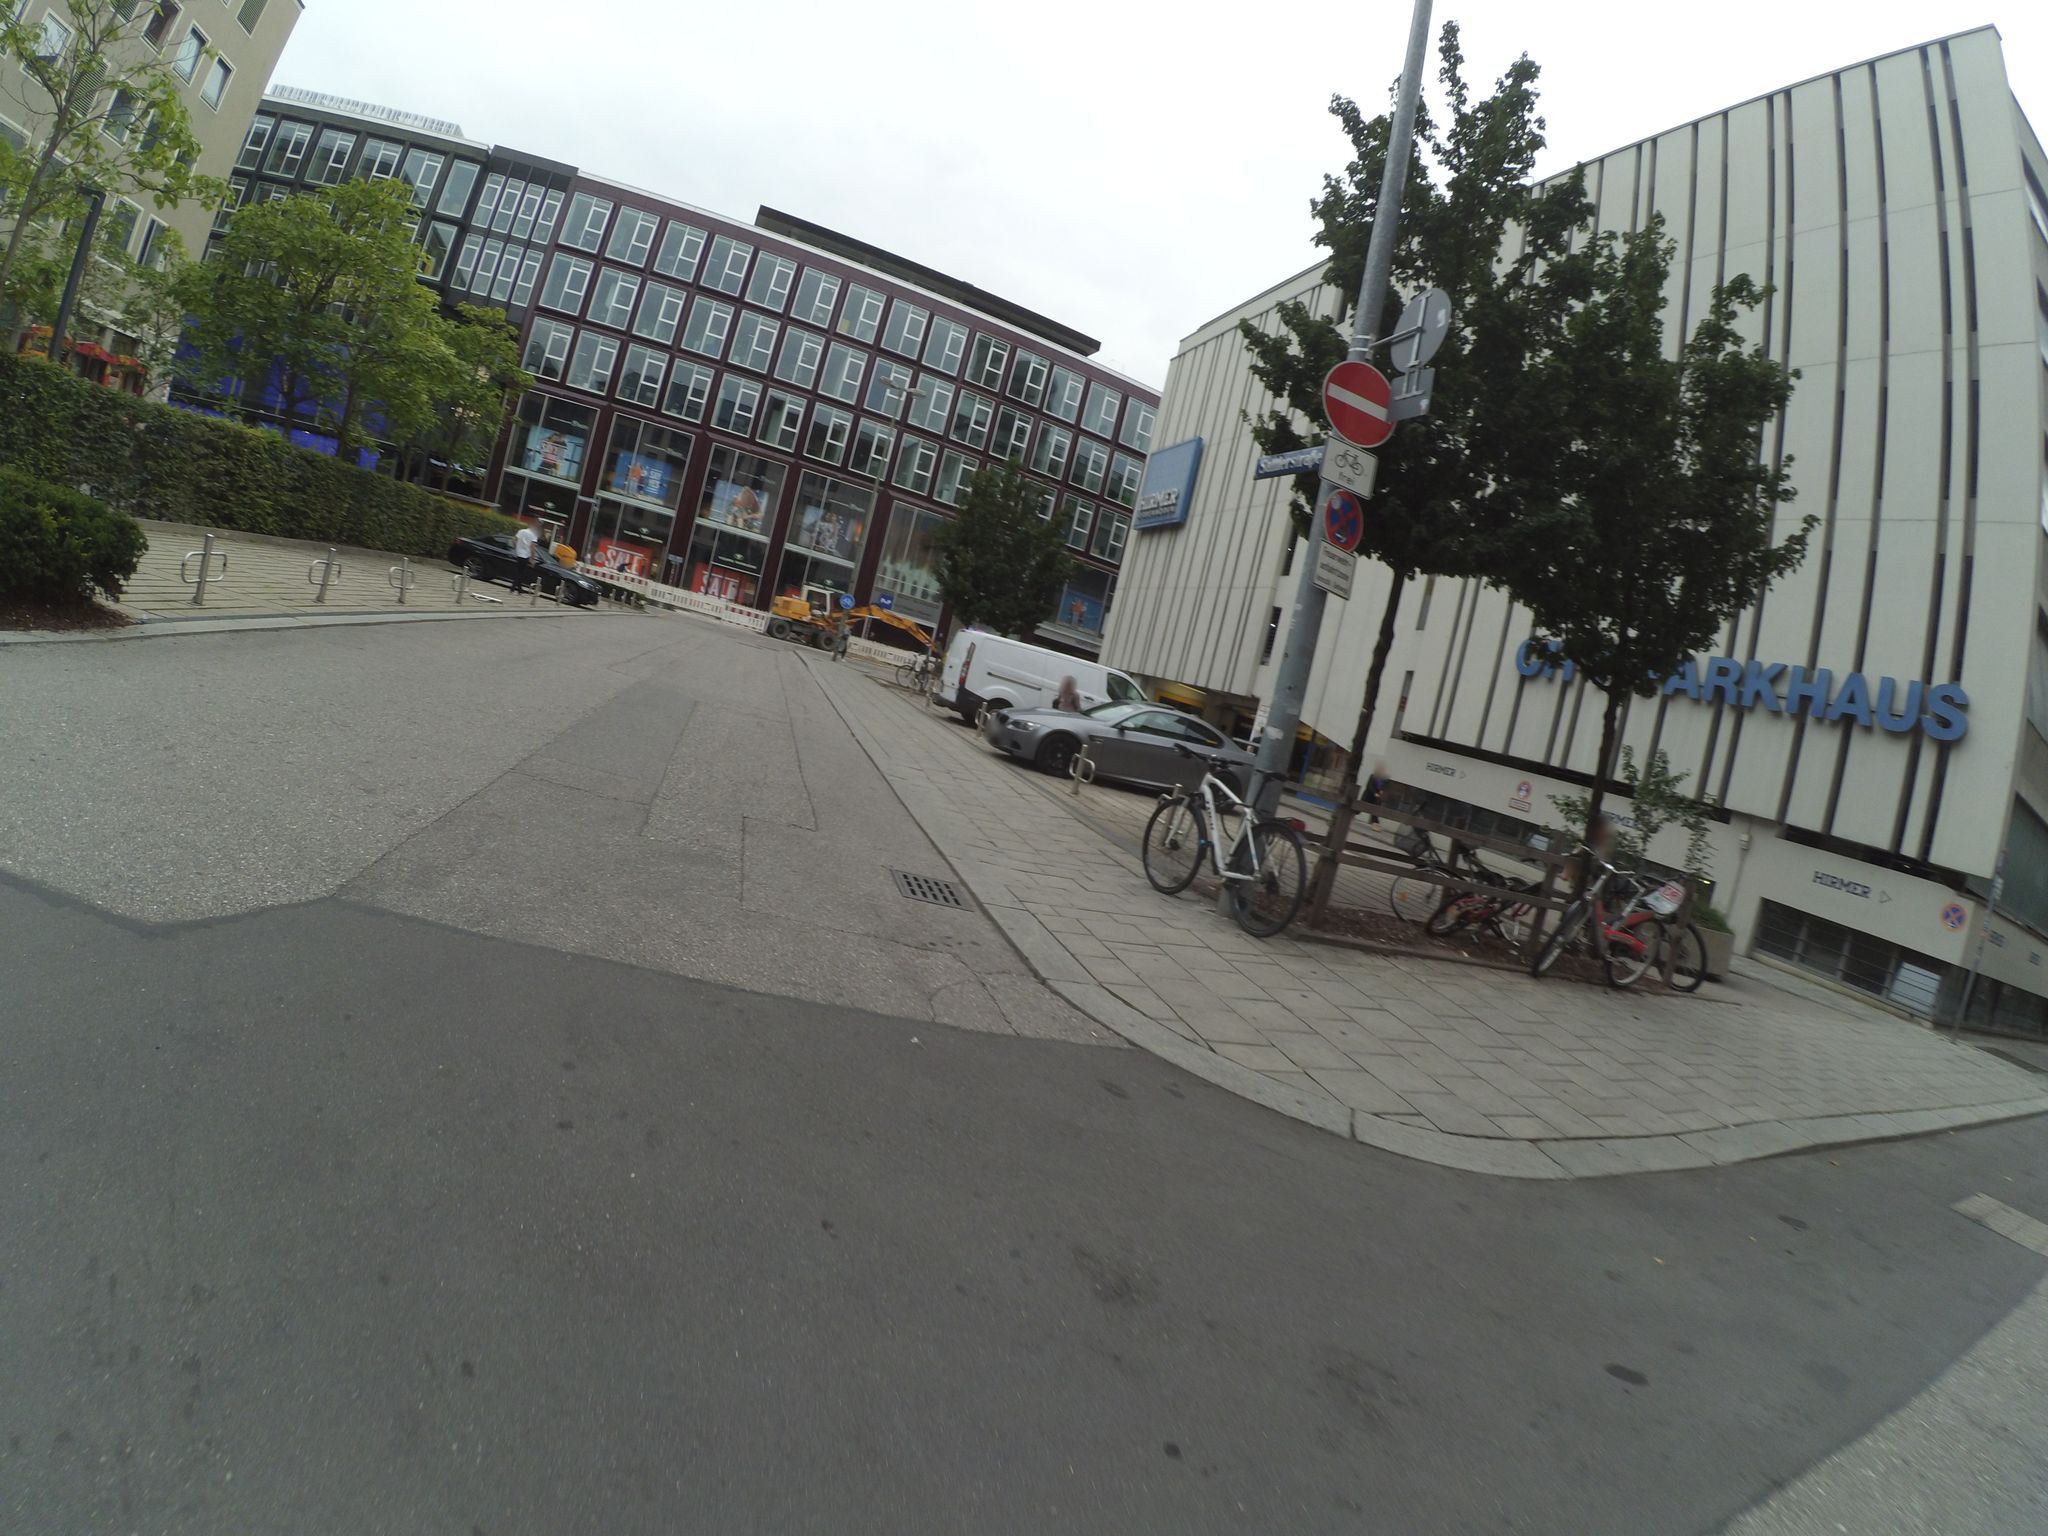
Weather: clear
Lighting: day
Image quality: good
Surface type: walking surface
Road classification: pedestrian, residential
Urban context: urban centre
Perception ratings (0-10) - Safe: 1.72, Lively: 9.36, Beautiful: 2.48, Boring: 5.27, Depressing: 4.92, Wealthy: 3.29